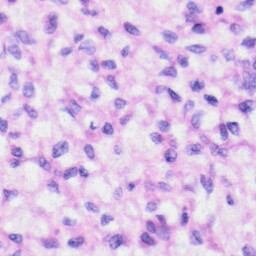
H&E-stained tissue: Liver